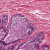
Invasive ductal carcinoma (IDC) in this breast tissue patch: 0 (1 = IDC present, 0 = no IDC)